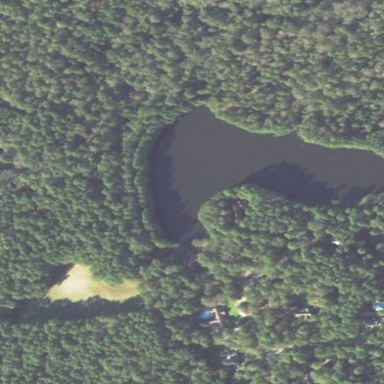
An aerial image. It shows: Pond surrounded by natural water.